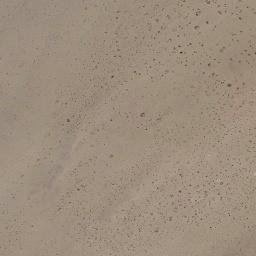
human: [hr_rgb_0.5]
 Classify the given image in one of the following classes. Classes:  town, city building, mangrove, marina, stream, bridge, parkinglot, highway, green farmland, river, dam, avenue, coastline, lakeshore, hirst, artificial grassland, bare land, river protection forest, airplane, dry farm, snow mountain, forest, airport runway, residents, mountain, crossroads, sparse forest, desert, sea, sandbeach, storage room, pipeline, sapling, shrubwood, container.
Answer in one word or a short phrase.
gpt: bare land